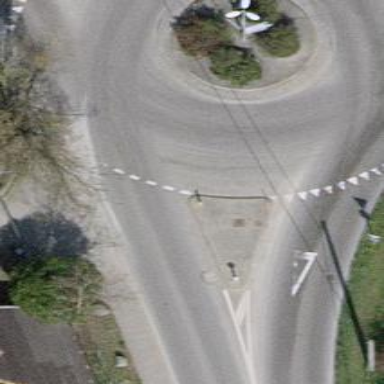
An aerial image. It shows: Secondary road with asphalt surface leading to roundabout.